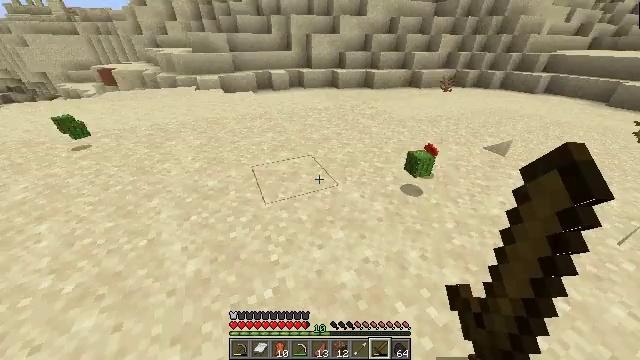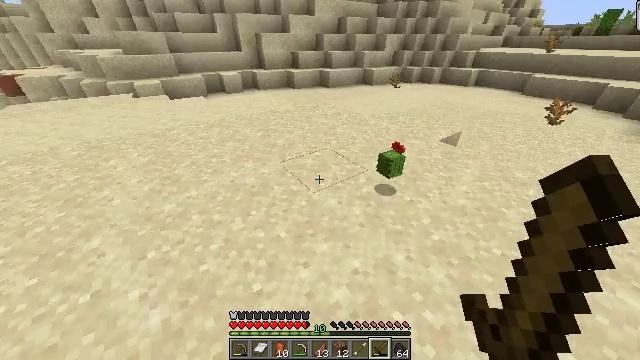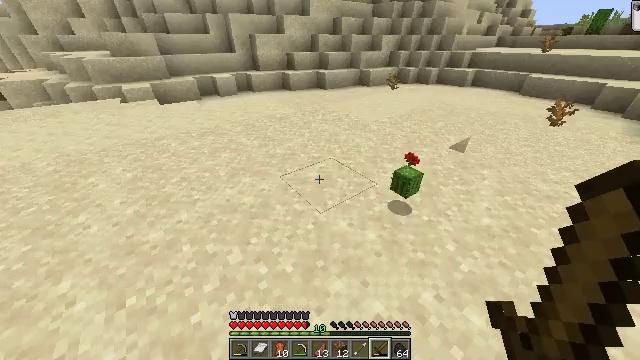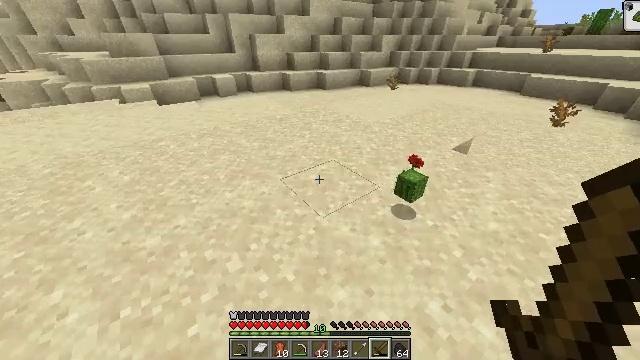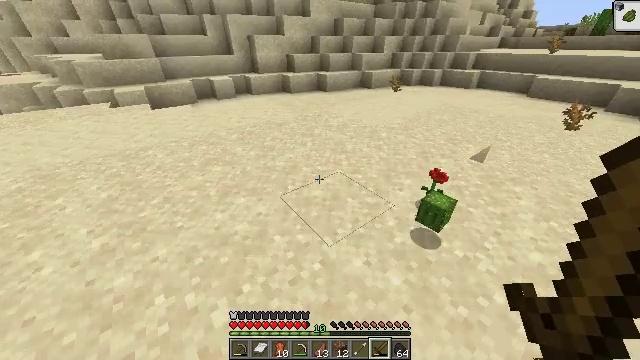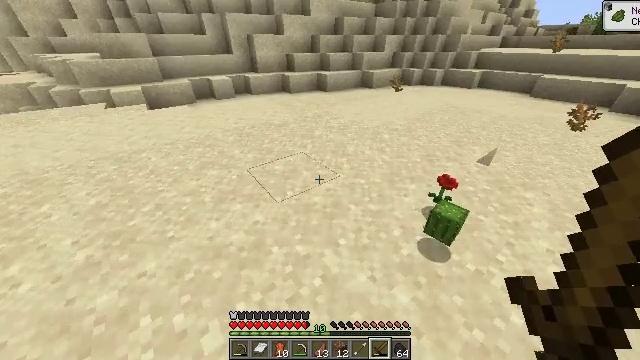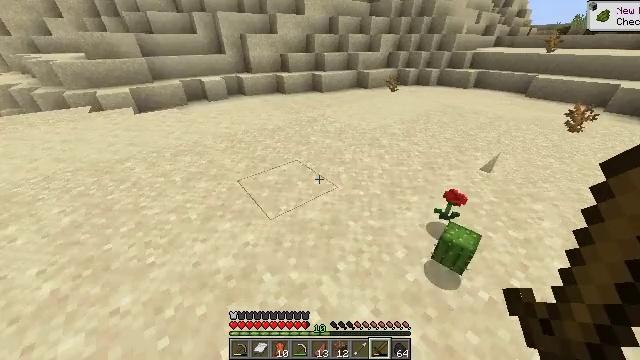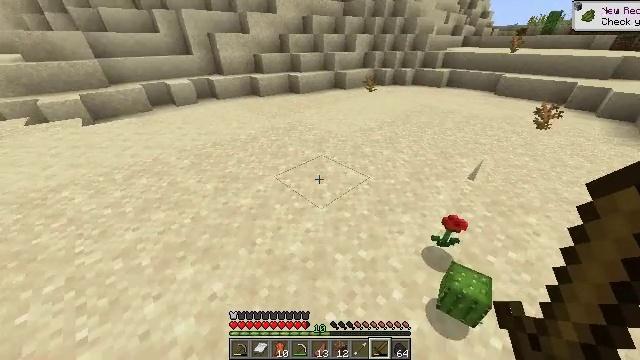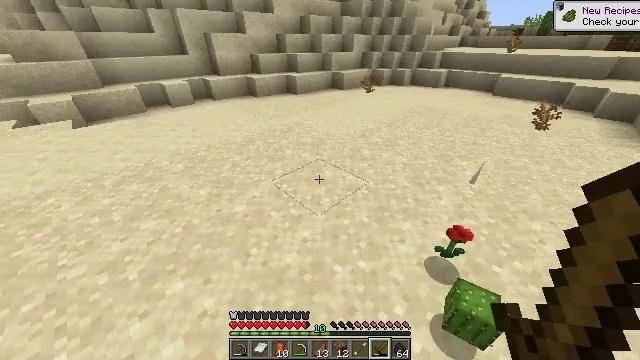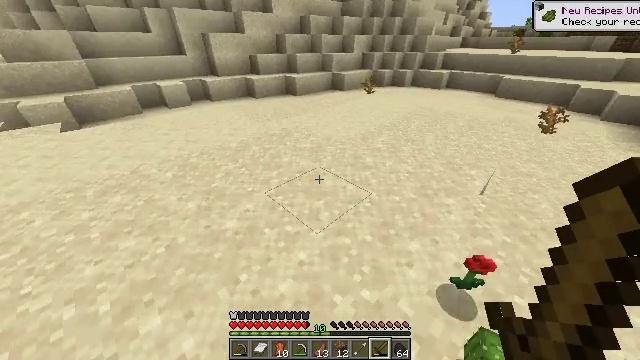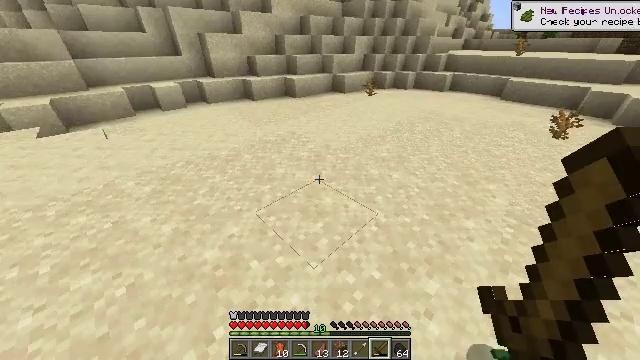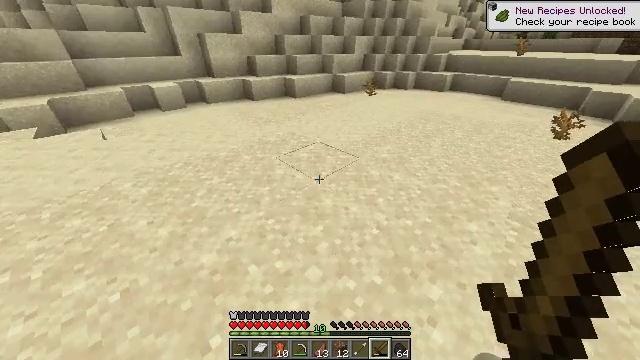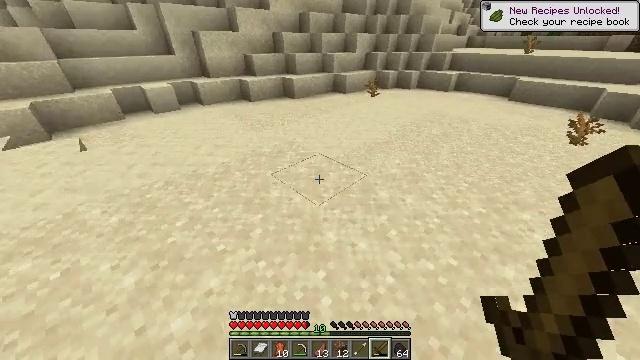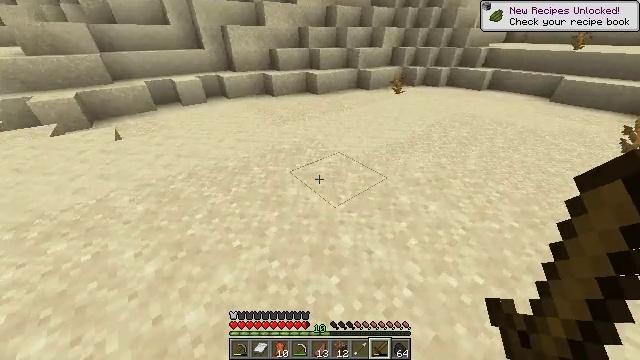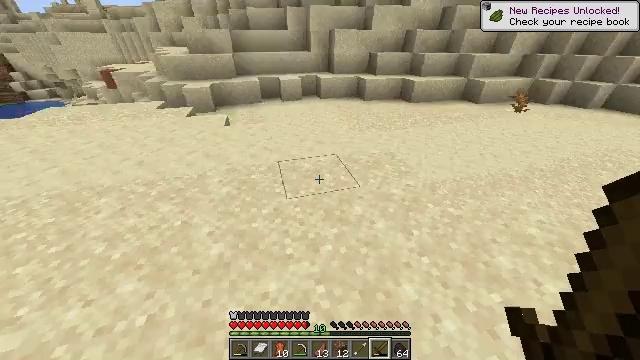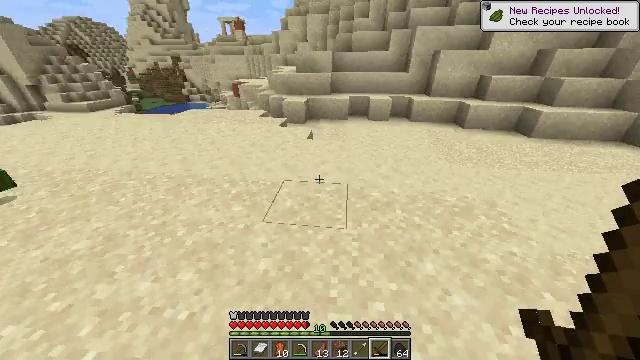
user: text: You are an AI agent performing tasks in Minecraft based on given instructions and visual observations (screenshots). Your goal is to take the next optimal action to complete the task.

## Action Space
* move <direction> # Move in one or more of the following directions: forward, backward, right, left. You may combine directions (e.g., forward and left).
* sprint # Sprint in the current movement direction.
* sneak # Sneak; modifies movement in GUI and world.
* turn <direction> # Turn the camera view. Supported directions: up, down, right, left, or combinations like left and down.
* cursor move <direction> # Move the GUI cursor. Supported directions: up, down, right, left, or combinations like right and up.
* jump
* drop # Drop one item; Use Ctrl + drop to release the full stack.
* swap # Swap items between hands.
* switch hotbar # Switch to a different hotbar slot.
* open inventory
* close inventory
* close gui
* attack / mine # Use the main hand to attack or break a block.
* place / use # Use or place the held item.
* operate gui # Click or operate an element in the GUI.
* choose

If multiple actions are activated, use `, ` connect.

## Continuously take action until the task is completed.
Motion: motion action
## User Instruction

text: Break the cactus block.
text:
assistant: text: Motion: move forward, turn right
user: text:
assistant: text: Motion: move forward, turn right
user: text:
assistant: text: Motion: move forward
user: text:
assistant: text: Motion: move forward
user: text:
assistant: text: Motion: move forward
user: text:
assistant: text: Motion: move forward, sprint, turn right
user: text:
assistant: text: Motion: move forward, sprint, turn right
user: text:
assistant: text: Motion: move forward, sprint
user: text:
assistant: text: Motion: move forward, sprint
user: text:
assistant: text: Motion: move forward
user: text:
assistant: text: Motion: move forward
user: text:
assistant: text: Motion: move forward
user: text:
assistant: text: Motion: move forward, sprint, turn left and down
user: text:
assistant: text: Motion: move forward, sprint, turn left
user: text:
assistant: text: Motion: move forward, sprint, turn left and up
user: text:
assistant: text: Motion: move forward, turn left and up
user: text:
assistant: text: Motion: move forward, turn left and up
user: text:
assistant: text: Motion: move forward, sprint
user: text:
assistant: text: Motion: move forward, sprint
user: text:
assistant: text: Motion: move forward, sprint
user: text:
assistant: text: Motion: move forward, sprint
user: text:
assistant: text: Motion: move forward, turn left and up
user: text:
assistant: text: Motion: move forward, turn left and up
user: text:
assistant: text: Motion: move forward, sprint, turn left and up
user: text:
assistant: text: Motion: move forward, sprint, turn left
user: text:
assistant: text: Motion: move forward, sprint, turn left
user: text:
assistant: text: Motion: move forward, sprint, turn left
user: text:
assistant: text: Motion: move forward, turn left
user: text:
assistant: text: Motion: move forward, turn left
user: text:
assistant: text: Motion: move forward, sprint, turn left